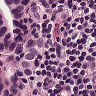
Metastatic tissue present: yes